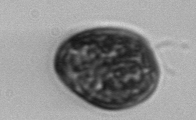
Label: Prorocentrum